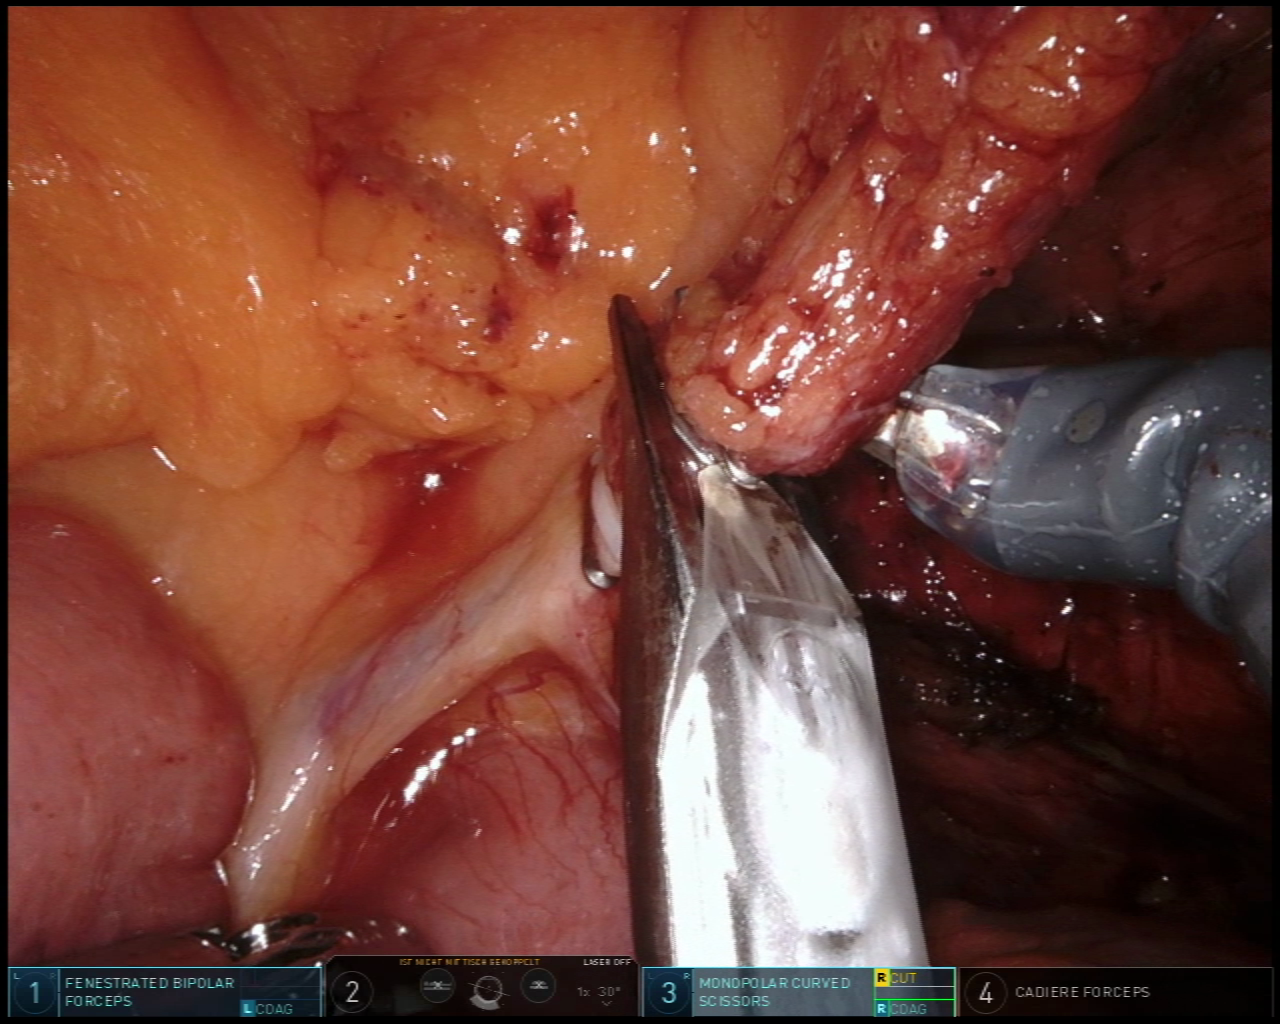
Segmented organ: intestinal_veins
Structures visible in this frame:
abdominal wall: no
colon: no
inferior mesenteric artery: no
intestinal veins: yes
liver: no
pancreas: no
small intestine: yes
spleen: no
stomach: no
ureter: no
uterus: no
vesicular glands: no